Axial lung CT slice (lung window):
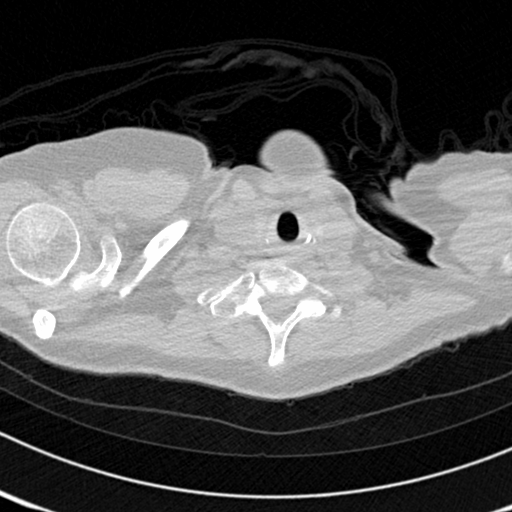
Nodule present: no